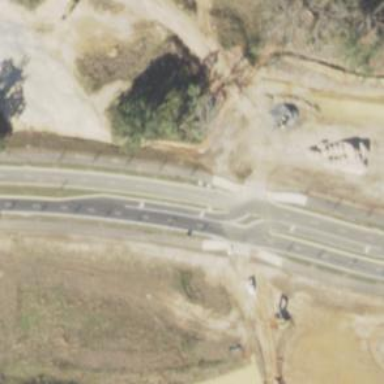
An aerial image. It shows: Tertiary link road.